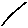
Label: line